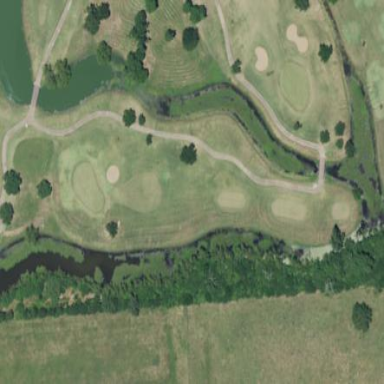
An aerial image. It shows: Golf hole on leisure land golf course.